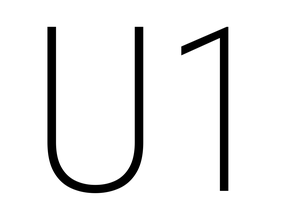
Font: Roboto_Condensed_ExtraLight